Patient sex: F
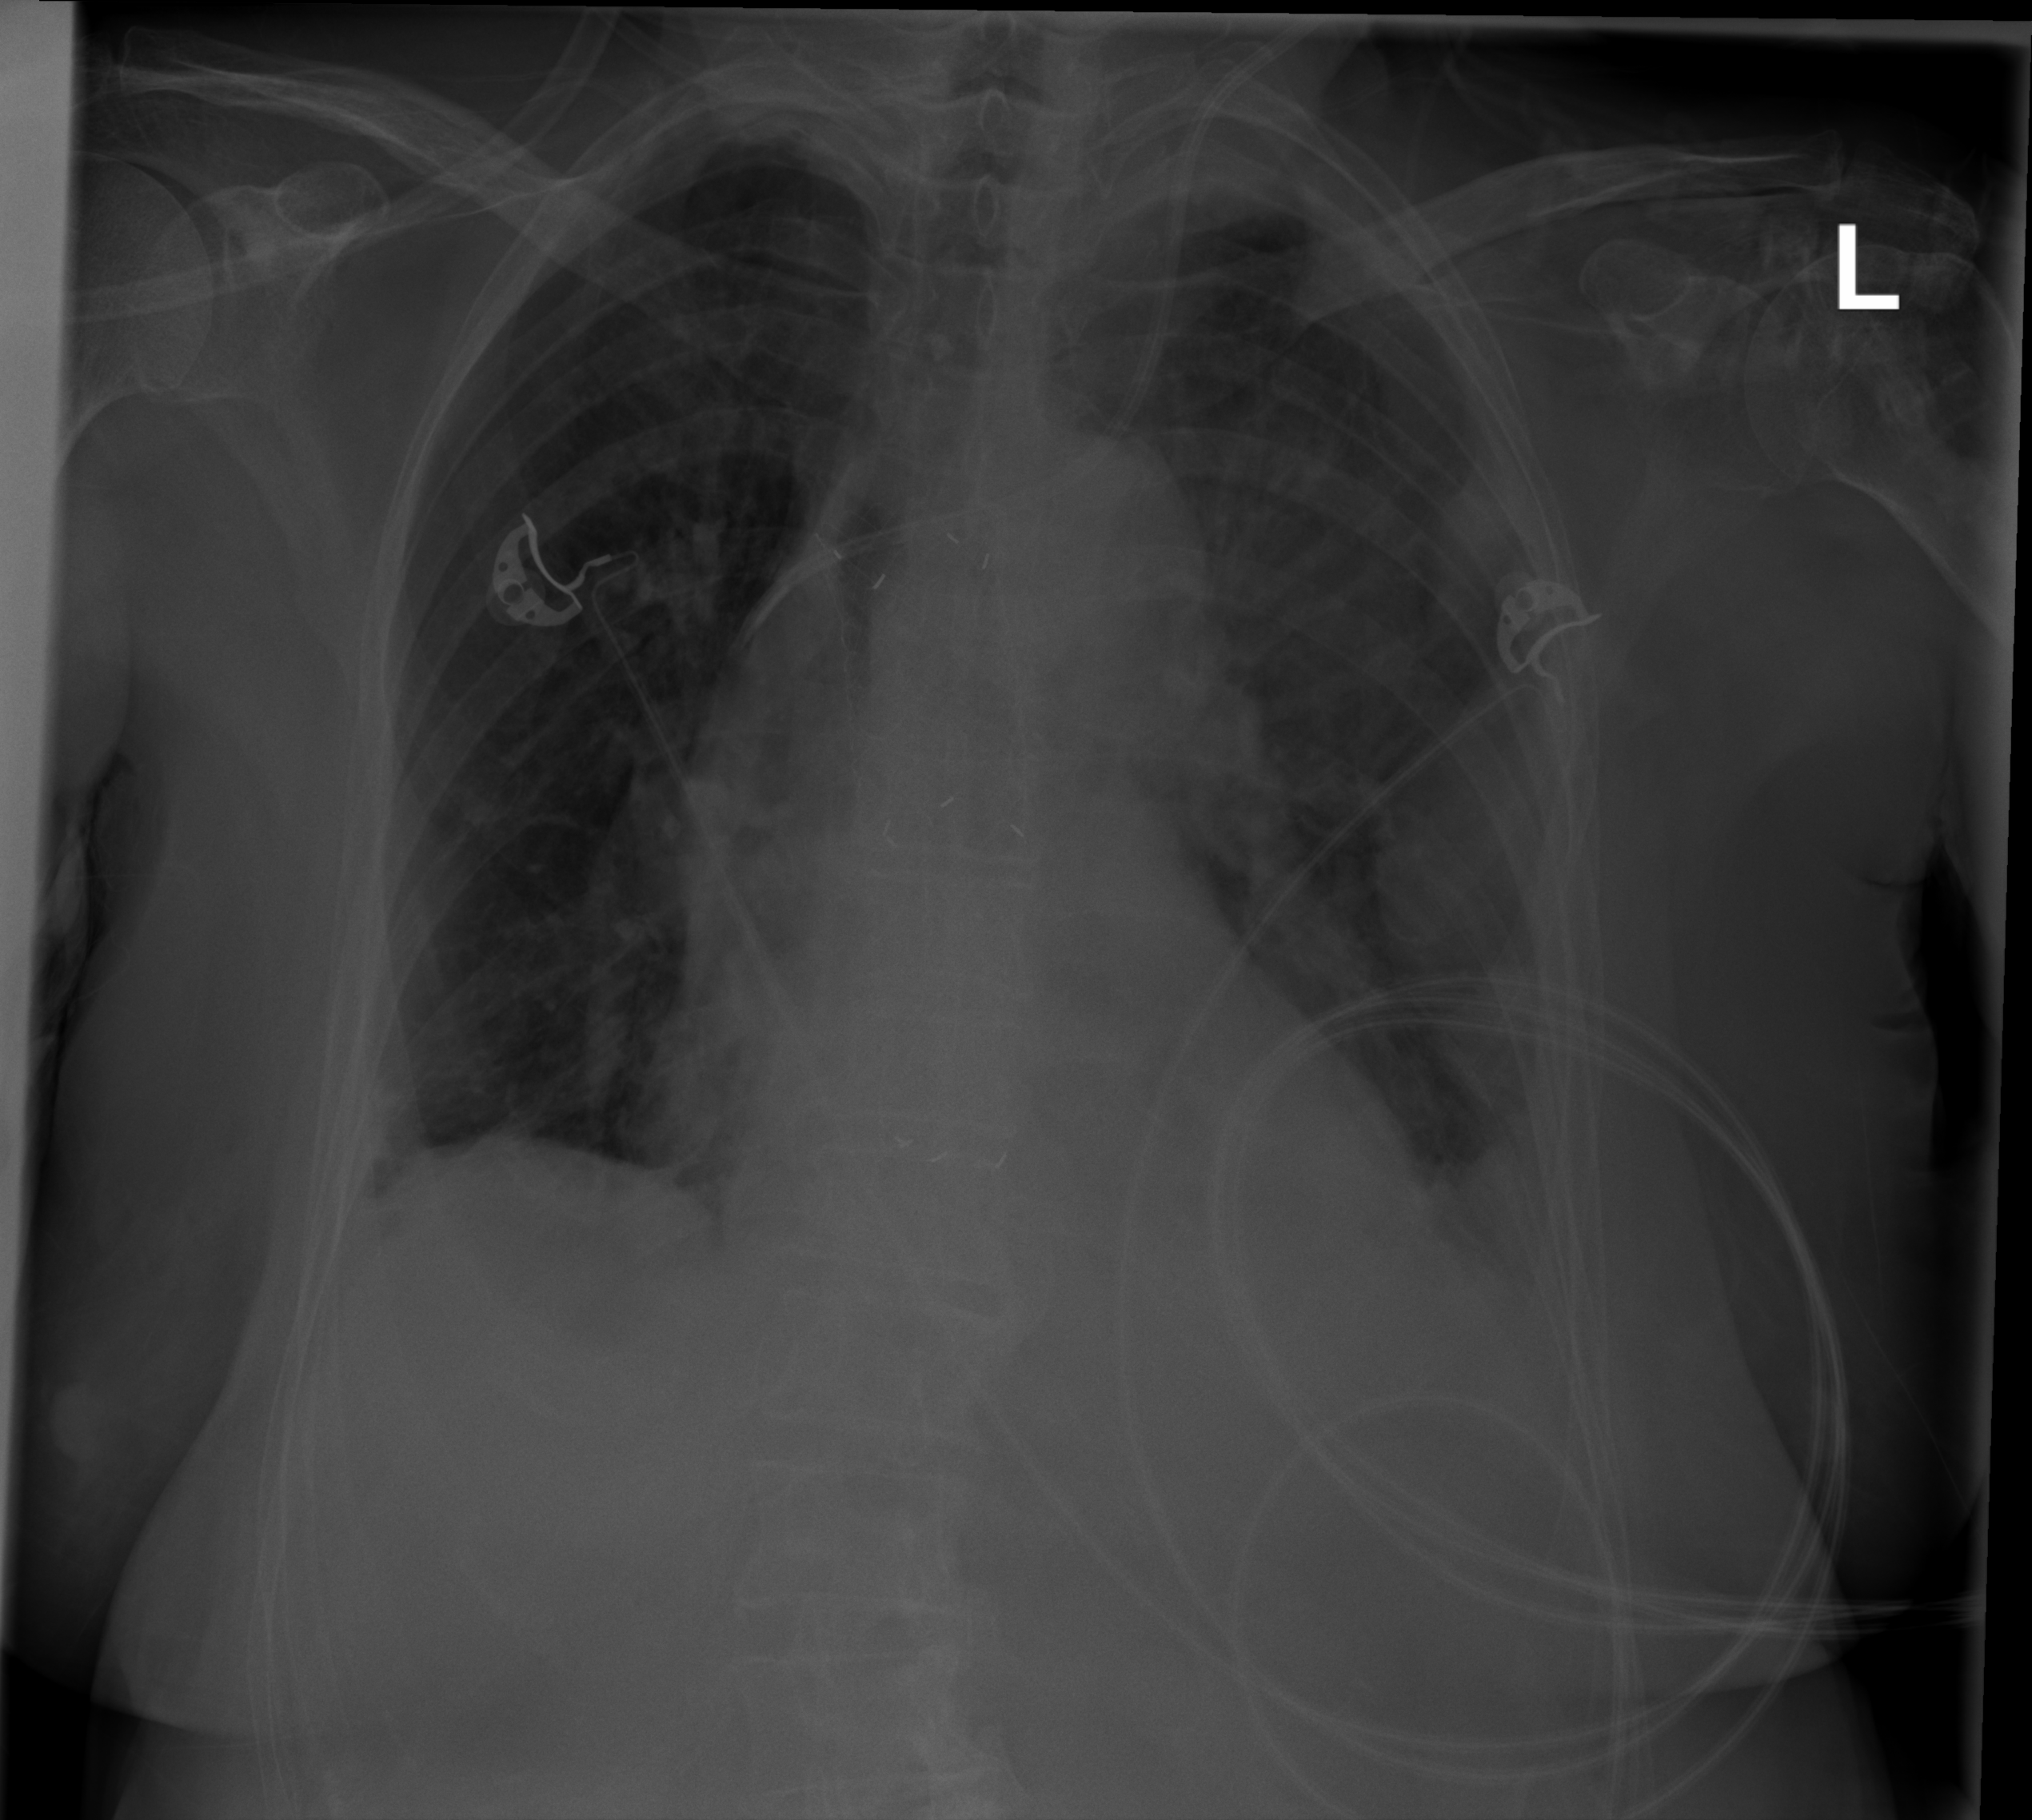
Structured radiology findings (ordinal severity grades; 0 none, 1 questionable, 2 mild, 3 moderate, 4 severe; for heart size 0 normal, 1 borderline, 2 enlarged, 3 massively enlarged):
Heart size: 0
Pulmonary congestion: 0
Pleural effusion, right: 2
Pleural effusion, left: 2
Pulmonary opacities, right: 0
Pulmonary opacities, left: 0
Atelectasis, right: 2
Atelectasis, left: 2